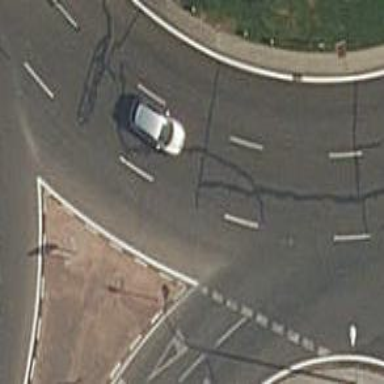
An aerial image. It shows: Asphalt road that is secondary route leading to roundabout.